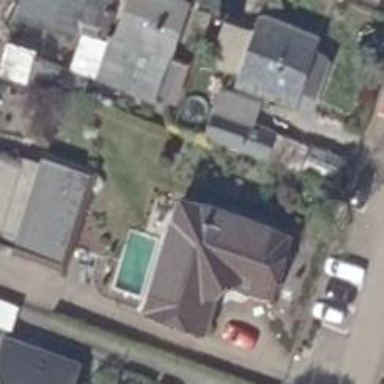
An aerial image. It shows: Detached building with half-hipped roof.